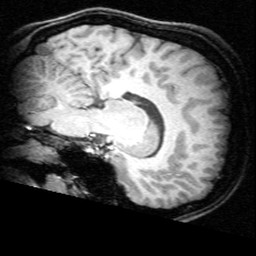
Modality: T1w
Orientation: sagittal
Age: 21
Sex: female